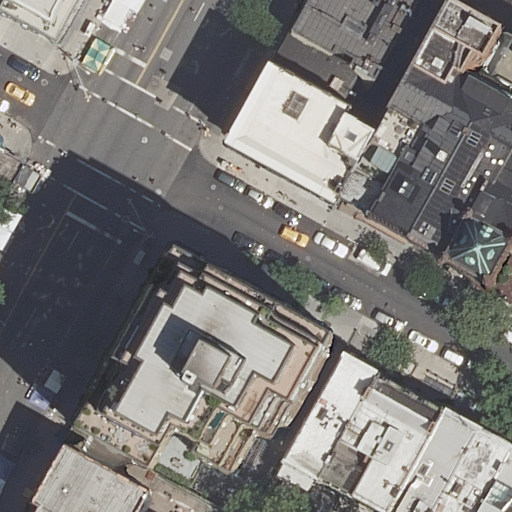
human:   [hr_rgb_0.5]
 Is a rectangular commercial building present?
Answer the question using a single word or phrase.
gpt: no

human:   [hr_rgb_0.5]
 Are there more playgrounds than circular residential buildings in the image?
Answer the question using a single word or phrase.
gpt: yes

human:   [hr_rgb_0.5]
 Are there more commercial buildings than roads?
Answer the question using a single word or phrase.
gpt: no

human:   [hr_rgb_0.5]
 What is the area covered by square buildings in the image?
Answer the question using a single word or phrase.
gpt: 0m2

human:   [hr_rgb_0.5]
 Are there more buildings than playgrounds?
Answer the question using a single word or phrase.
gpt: yes

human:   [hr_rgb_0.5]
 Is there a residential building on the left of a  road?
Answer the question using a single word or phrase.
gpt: yes

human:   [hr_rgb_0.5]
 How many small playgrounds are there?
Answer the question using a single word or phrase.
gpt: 1

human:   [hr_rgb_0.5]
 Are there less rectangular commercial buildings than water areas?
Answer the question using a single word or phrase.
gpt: no

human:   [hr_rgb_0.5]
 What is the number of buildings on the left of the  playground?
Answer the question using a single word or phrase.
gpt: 9

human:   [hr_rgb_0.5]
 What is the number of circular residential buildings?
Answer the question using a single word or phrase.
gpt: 0

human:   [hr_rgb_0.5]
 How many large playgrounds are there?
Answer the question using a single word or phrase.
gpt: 0

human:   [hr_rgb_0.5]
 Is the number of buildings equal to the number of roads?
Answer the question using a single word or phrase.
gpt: no

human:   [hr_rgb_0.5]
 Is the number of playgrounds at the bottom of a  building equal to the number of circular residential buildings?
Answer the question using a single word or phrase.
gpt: no

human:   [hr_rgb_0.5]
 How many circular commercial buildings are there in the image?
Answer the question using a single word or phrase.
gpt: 0

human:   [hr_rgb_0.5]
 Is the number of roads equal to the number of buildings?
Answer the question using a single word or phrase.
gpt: no

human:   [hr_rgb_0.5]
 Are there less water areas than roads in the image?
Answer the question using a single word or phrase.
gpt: yes

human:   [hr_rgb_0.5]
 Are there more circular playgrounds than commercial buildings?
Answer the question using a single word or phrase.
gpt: no

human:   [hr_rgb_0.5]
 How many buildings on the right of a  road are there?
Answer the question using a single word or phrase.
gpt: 9

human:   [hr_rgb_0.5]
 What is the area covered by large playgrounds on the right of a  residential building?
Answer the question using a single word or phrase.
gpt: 0m2

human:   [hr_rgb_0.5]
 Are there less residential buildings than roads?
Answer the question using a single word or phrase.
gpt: no

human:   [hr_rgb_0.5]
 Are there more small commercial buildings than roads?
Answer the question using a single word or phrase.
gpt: no

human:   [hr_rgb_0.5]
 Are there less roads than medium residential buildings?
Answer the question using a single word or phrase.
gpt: yes

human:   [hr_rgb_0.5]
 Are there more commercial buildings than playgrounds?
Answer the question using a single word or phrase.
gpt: no

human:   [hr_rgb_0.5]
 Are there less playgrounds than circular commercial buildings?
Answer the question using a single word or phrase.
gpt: no

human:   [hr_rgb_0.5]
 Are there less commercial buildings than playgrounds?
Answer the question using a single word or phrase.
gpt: yes

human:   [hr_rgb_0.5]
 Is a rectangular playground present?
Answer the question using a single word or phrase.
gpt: yes

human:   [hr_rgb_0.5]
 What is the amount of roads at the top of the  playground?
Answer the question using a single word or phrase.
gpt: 0

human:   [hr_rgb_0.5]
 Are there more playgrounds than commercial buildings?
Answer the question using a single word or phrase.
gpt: yes

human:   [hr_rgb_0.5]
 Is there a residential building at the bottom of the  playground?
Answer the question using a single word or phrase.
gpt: yes

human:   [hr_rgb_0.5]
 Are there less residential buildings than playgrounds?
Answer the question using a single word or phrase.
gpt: no

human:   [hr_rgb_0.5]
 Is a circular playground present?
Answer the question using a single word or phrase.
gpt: no

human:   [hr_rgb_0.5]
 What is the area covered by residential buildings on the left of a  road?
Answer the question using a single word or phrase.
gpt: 97m2

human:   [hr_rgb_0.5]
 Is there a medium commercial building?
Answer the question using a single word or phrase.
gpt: no

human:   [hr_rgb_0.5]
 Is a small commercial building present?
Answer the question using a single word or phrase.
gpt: no

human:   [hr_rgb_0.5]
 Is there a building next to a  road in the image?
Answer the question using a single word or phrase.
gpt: yes

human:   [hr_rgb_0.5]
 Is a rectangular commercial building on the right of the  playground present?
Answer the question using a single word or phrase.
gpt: no